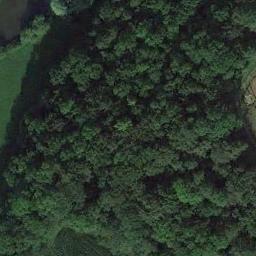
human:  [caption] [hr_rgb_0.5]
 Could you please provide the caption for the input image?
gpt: The forest has a lot of dense green trees of different color depths .

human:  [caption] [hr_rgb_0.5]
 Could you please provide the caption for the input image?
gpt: This is a dense forest .

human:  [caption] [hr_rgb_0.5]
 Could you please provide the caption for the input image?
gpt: Many dense green trees are in a forest .

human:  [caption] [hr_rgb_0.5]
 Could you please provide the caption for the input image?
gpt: The woodlot is next to the grass .

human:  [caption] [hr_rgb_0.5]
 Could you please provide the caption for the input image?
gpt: A dense forest with many green trees .